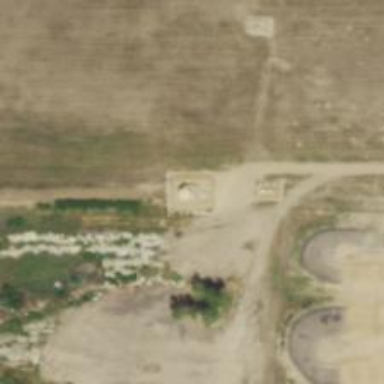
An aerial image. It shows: Storage tank with man-made structure.